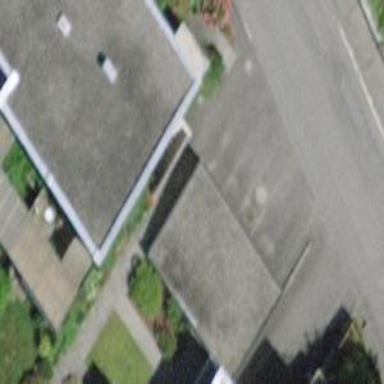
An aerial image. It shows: Group of garages.